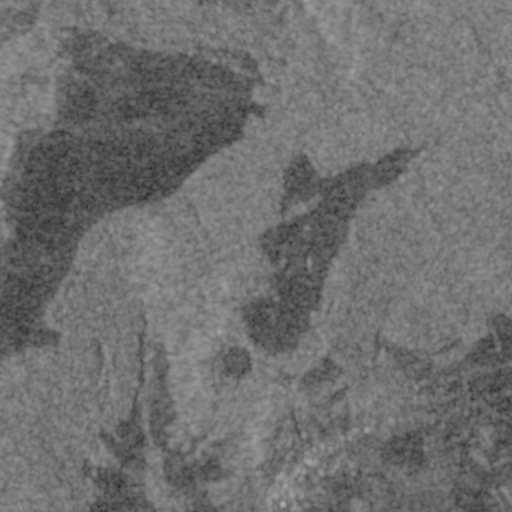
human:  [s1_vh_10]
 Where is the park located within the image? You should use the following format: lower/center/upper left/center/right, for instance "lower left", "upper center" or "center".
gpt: The park is located in the upper left of the image.
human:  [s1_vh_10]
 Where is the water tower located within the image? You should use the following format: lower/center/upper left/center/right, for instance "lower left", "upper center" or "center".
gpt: The water tower is located in the upper left of the image.
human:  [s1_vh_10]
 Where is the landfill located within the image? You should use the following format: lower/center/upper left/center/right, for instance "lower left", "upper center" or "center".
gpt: There is no landfill in the image.

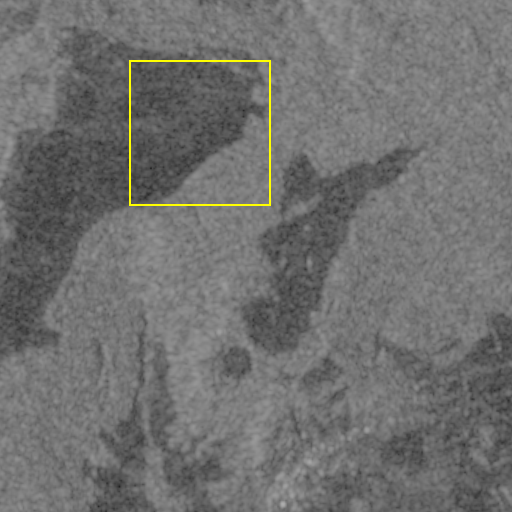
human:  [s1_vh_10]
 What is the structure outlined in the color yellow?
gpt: The structure outlined in yellow is a crop field.
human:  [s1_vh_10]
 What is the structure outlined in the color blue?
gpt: There is no blue outline.